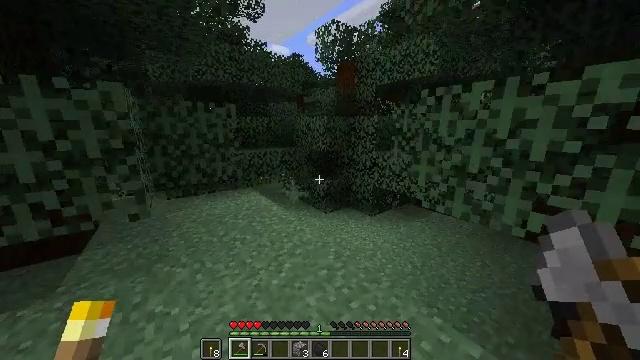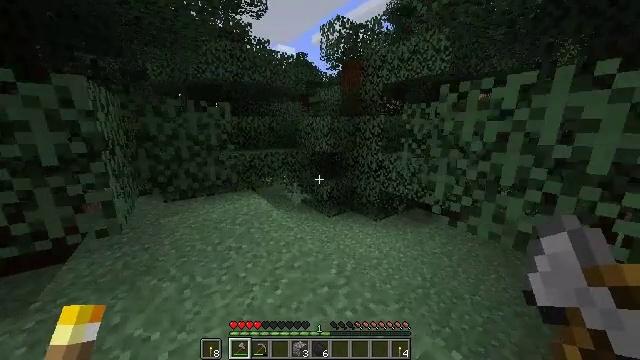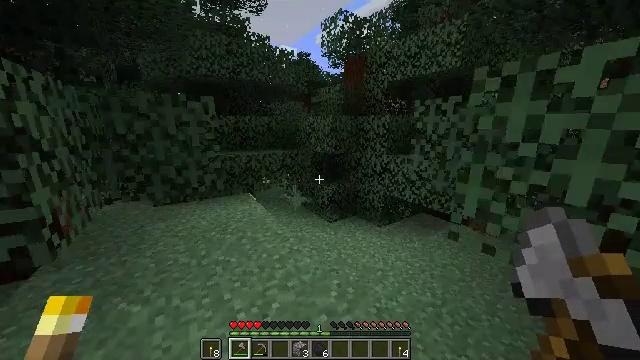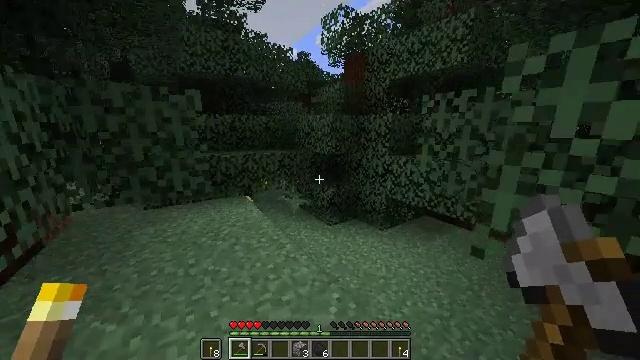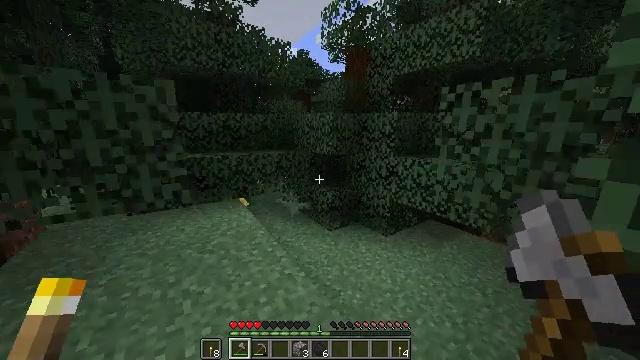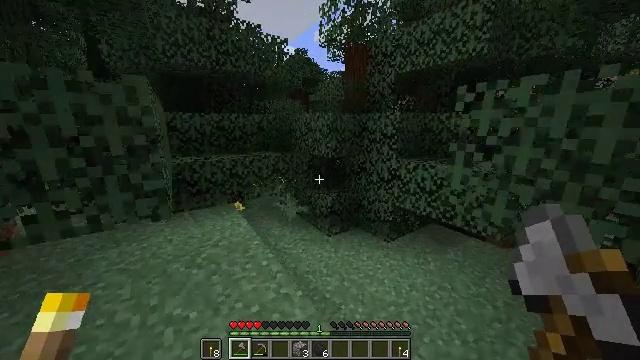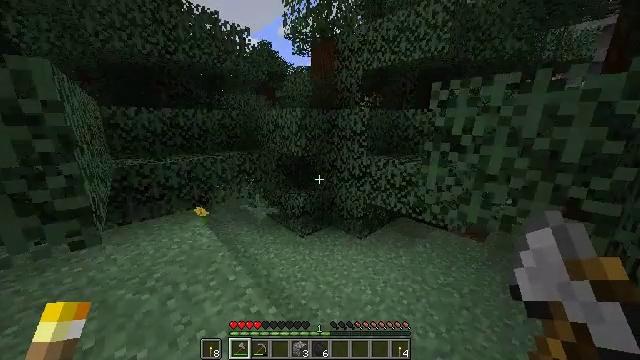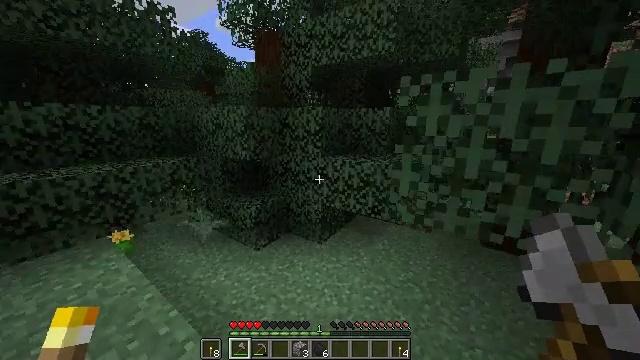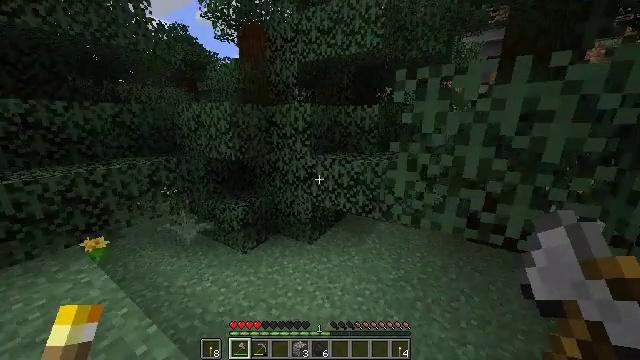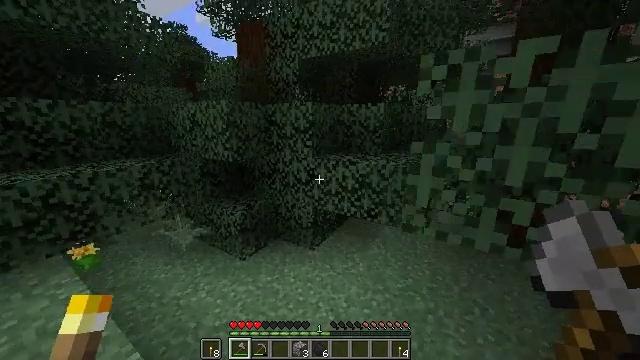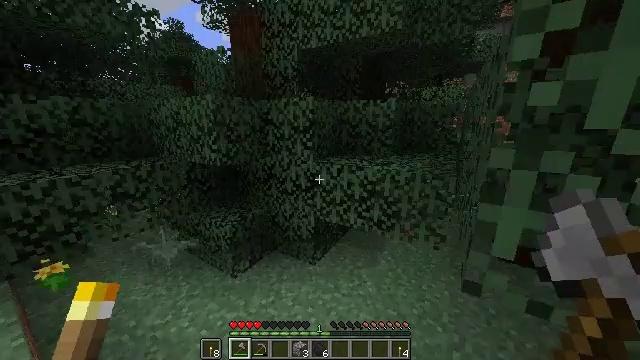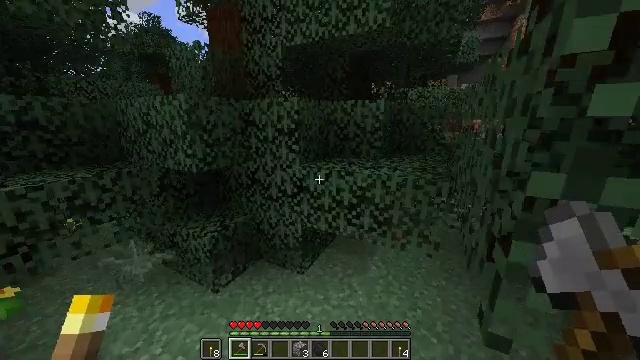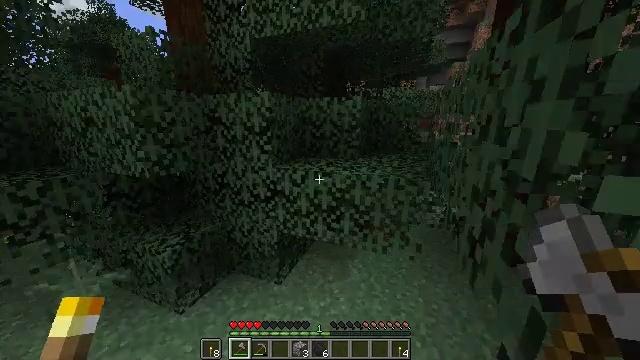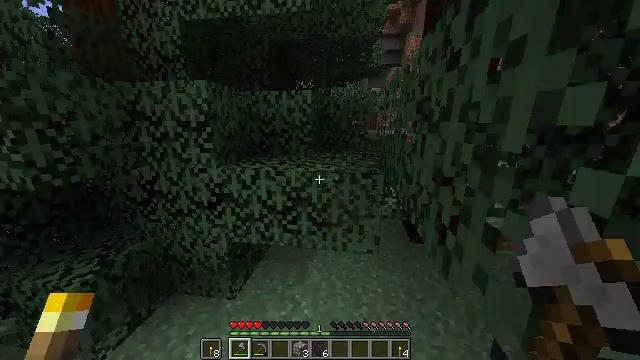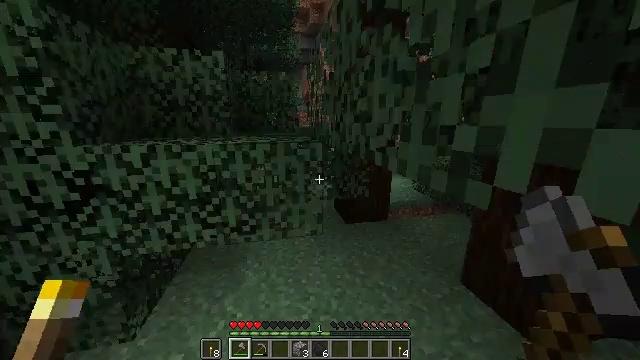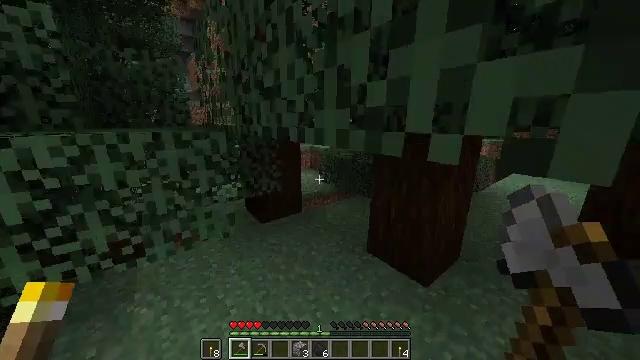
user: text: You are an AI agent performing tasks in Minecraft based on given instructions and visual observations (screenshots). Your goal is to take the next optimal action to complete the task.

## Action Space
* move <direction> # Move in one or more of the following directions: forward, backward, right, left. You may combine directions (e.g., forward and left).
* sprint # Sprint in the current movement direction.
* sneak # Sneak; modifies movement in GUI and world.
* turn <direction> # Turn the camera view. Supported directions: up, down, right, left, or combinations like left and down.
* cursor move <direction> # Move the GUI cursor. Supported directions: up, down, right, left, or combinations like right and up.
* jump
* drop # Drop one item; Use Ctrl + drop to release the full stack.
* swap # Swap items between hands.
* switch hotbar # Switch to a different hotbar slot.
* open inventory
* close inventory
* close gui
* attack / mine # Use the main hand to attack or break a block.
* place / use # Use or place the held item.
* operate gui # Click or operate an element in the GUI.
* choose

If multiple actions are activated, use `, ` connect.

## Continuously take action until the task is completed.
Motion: motion action
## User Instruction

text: Hunt animals.
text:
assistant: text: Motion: move forward, sprint, turn left
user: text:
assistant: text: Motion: move forward, sprint
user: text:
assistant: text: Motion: move forward, sprint
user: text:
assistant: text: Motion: move forward, sprint
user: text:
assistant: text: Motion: move forward, sprint
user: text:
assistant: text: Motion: move forward, sprint, turn right
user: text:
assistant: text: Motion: move forward, sprint, turn right
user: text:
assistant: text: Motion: move forward, sprint, turn right
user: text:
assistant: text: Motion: move forward, sprint
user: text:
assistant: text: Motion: move forward, sprint
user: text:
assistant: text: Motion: move forward, sprint, turn right
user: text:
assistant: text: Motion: move forward, sprint, turn right
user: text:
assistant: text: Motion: move forward, sprint, turn right
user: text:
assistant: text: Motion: move forward, sprint, turn right
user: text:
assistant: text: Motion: move forward, sprint, turn right
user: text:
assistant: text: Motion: move forward and move right, sprint, turn right
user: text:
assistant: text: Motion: move forward and move right, sprint, turn right
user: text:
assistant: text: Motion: move forward and move right, sprint, turn right and up
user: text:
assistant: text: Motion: move forward and move right, sprint, turn right and up
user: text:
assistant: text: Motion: move forward and move right, sprint, turn right
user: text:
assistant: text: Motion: move forward and move right, sprint, turn right
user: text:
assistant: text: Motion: move forward and move right, sprint
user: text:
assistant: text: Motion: move forward and move right, sprint
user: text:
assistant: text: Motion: move forward, sprint
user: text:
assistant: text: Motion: move forward, sprint, turn left
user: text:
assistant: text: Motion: move forward, sprint, turn left
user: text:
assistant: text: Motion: move forward, sprint, turn left
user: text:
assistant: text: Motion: move forward, sprint, turn left
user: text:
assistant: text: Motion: move forward, sprint
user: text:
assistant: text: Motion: move forward, sprint